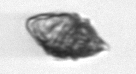
Label: Kryptoperidinium_triquetrum